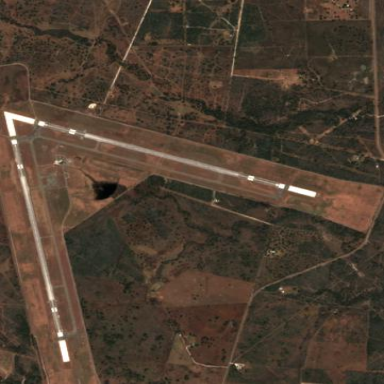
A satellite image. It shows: Military airfield located within larger aerodrome area.